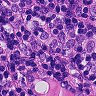
Metastatic tissue present: yes